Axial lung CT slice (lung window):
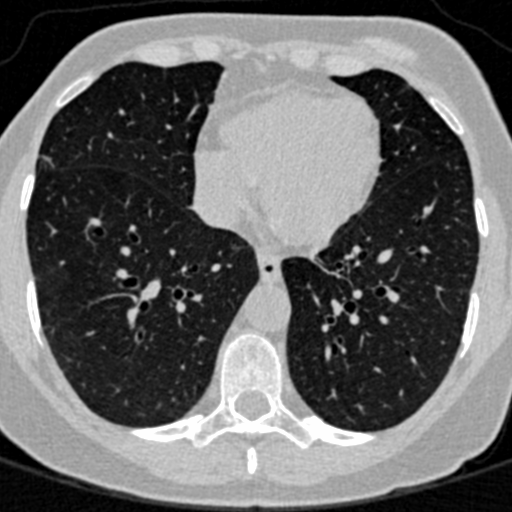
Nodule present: yes
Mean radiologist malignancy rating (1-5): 3